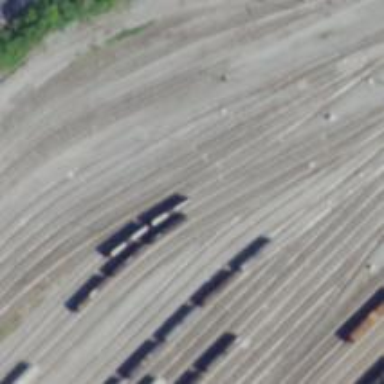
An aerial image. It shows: Railway yard used for servicing trains.